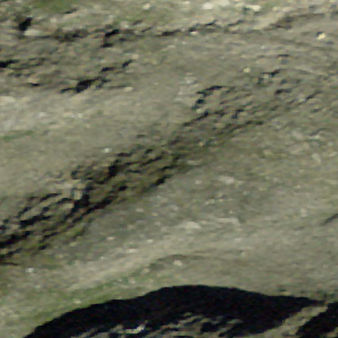
Label: other